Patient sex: M
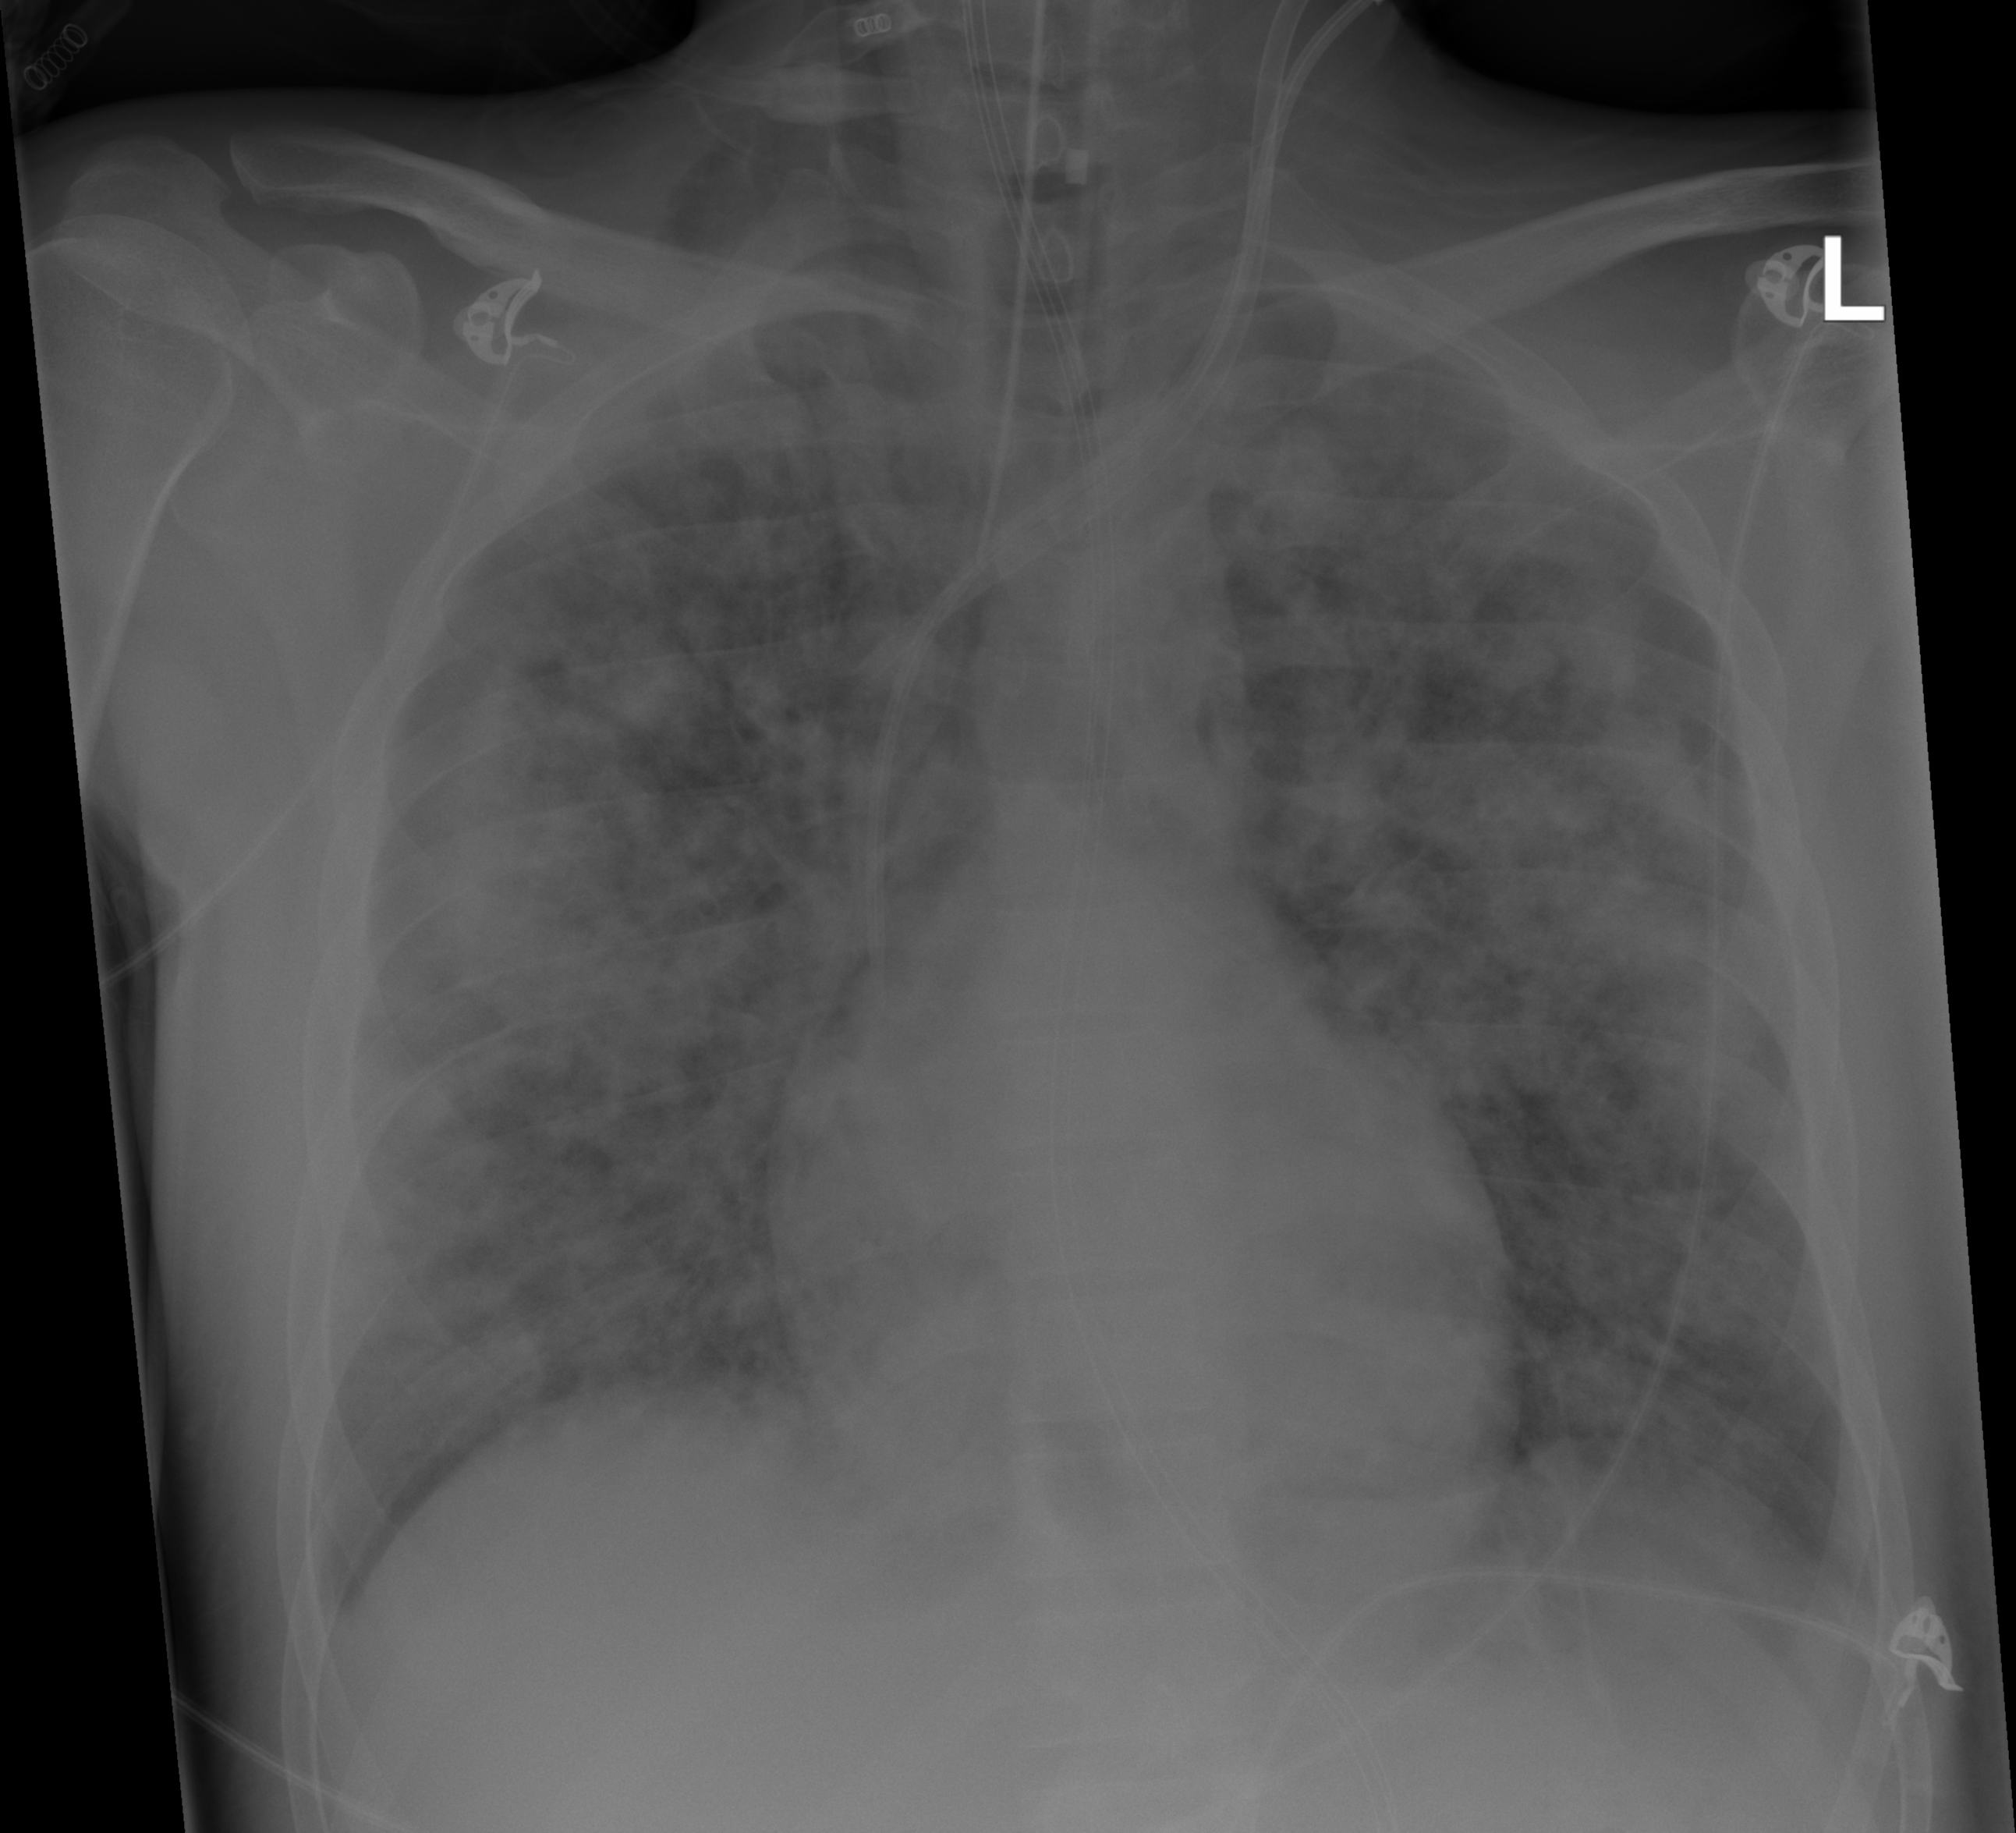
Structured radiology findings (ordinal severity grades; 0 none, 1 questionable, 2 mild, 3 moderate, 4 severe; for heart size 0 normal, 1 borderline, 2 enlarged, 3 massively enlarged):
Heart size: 0
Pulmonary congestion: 0
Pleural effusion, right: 2
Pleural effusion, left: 1
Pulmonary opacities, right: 4
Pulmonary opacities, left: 4
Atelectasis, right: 3
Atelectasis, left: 3